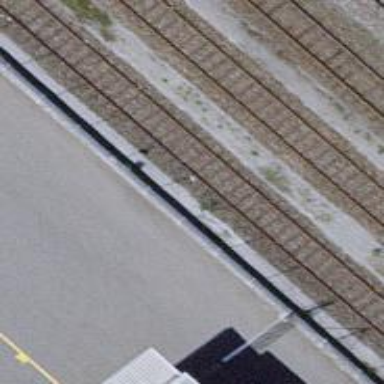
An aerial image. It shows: Railway buffer stop.